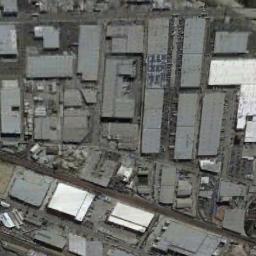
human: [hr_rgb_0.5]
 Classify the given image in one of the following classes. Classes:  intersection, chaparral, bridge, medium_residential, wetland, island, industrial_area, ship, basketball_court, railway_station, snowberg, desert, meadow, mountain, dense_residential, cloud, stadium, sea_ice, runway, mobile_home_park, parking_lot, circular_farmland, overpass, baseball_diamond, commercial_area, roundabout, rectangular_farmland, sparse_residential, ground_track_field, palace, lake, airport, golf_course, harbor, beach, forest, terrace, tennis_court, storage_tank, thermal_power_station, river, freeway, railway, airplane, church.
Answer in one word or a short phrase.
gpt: industrial_area